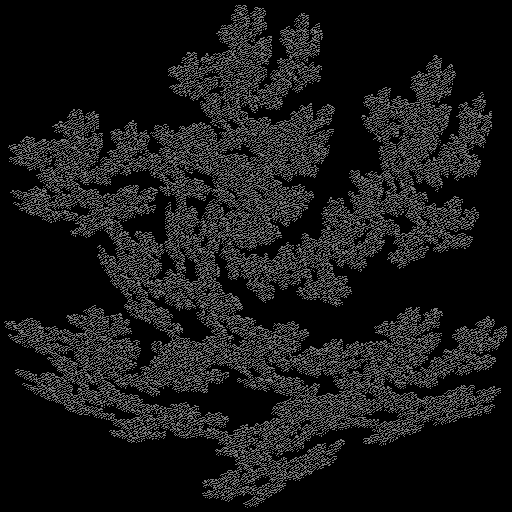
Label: pinetree